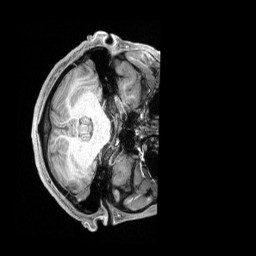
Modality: T1w
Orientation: axial
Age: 21
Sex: male
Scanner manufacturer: siemens
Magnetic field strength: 3 T
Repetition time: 2.3 s
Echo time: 0.00228 s